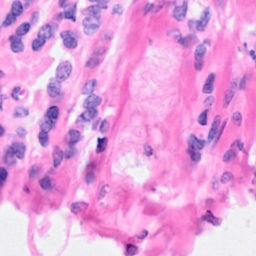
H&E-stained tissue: Breast